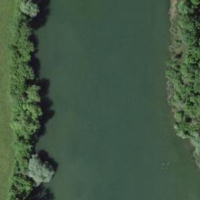
EUNIS habitat code: 15
Species observed at this site:
Symphyotrichum lanceolatum